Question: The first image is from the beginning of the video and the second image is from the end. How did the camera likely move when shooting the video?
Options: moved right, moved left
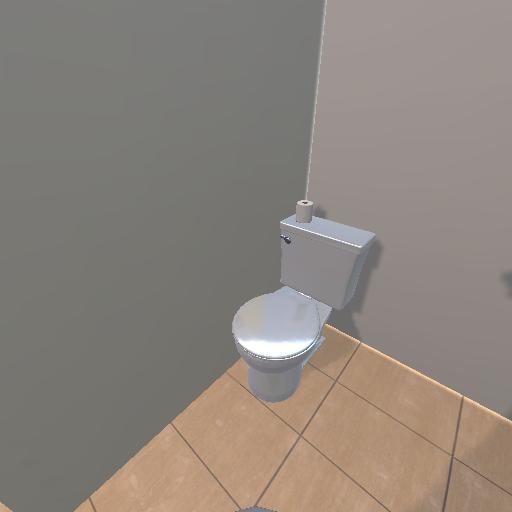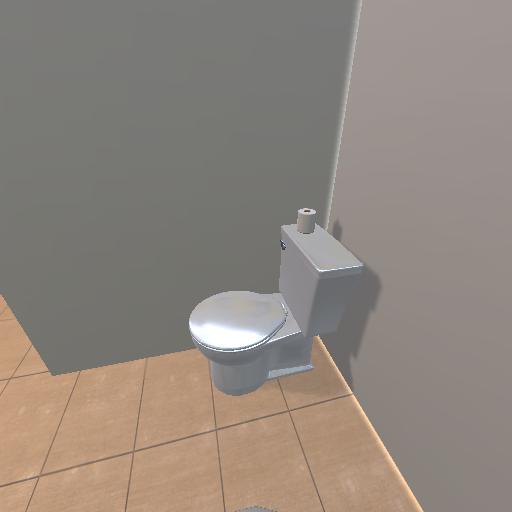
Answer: moved right